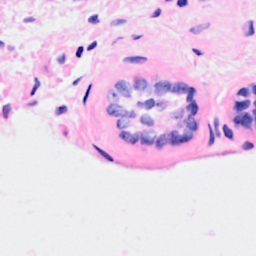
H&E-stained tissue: Breast